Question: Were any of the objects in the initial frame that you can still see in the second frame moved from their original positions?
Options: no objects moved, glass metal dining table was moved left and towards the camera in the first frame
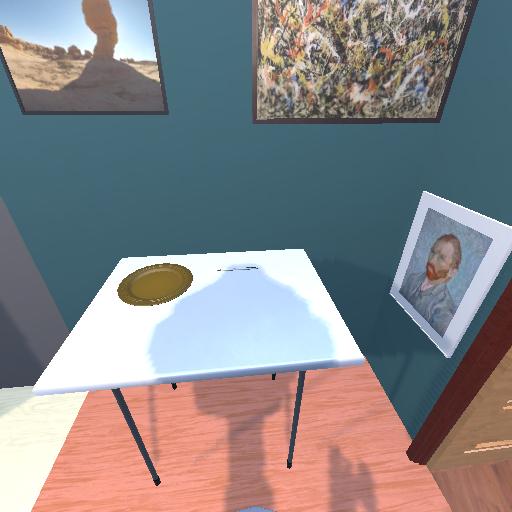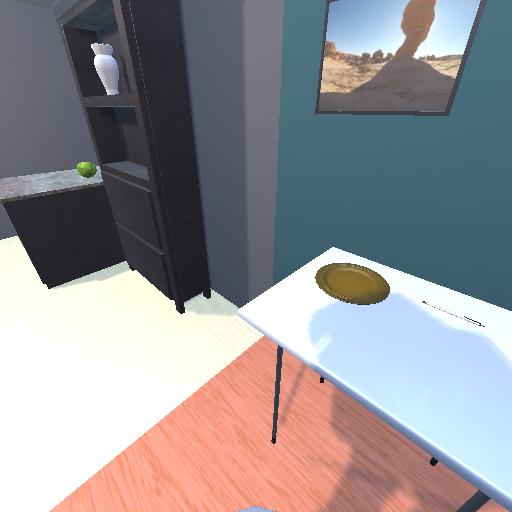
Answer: no objects moved